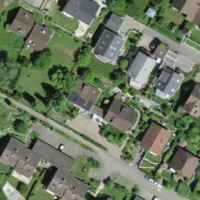
EUNIS habitat code: 55
Species observed at this site:
Menyanthes trifoliata